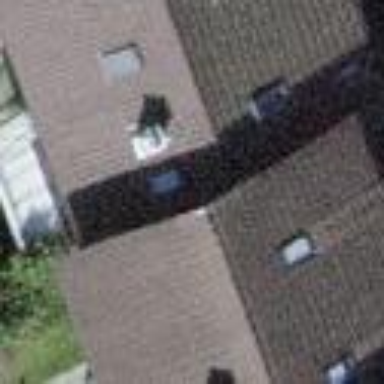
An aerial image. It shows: Residential terrace building with gabled roof.